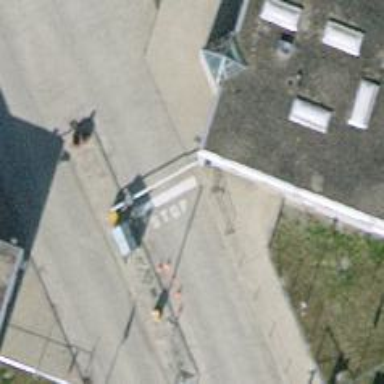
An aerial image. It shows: Lift gate barrier.